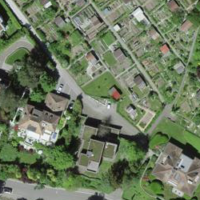
EUNIS habitat code: 53
Species observed at this site:
Allium ursinum
Nicandra physalodes